九年级 · 度量几何学
(本小题8.0分)

如图, 有长为 $24 m$ 的篱笆, 一面利用墙(墙的最大可用长度 $a$ 为 $10 m$ )围成中间隔有一道篱笆的矩形花圃, 设花圃的一边 $A B$ 的长为 $x m$, 面积为 $y m^{2}$.

(1)写出 $y$ 关于 $x$ 的函数关系式, 并求出自变量 $x$ 的取值范围;

(2)如果要围成面积为 $45 m^{2}$ 的花圃, 那么 $A B$ 的长度是多少?

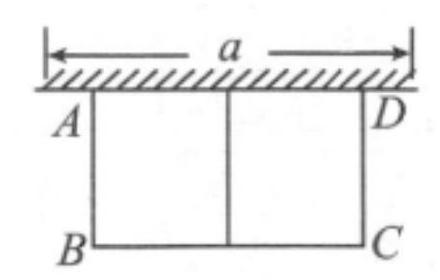
答案: 解: (1) $\because A B=x m$,

$\therefore B C=(24-3 x) m$,
$\therefore y=x(24-3 x)=-3 x^{2}+24 x$.

$\because x>0$ 且 $10 \geq 24-3 x>0$,

$\therefore \frac{14}{3} \leq x<8$.

（2)当 $y=45$ 时，即 $-3 x^{2}+24 x=45$,

解得 $x_{1}=3, x_{2}=5$.

$\because \frac{14}{3} \leq x<8$,

$\therefore x=5$,

故当 $A B$ 的长度为 $5 \mathrm{~m}$ 时, 花圃的面积为 $45 \mathrm{~m}^{2}$.


解析: 见答案